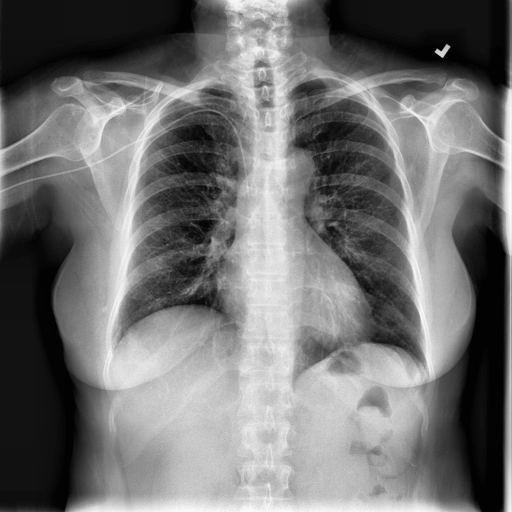
Finding: NORMAL